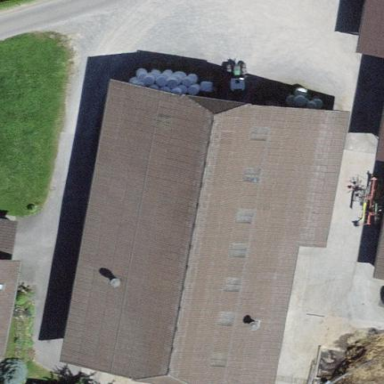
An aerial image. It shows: Rural barn.